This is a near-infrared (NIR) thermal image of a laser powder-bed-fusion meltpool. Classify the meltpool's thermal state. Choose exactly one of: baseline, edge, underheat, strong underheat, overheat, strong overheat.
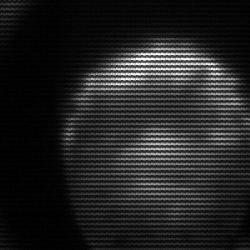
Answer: edge